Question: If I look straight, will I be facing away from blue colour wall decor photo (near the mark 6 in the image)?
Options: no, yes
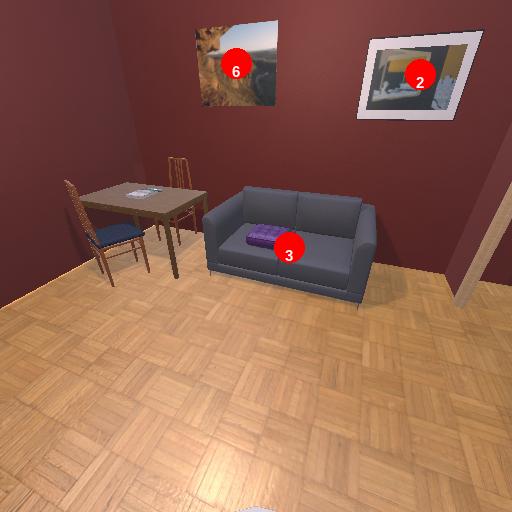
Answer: no